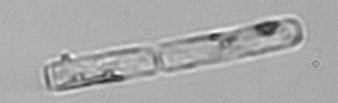
Label: Guinardia_delicatula